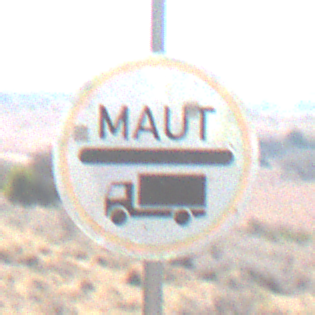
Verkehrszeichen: Mautpflicht
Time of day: Midday
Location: Outdoor (Nature)
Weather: Clear
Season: NotSpecified
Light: Natural